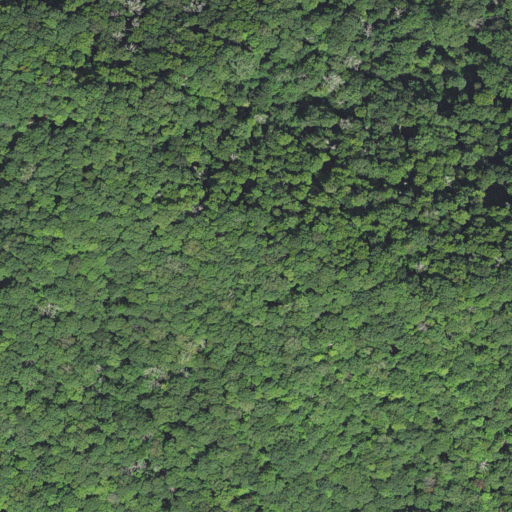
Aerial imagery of ridge(s) in North Carolina named Panther Den Ridge containing deciduous forest and mixed forest